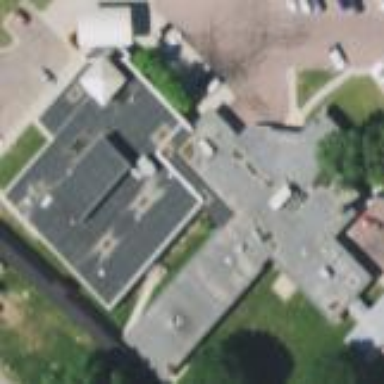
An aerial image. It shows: Hospital building.